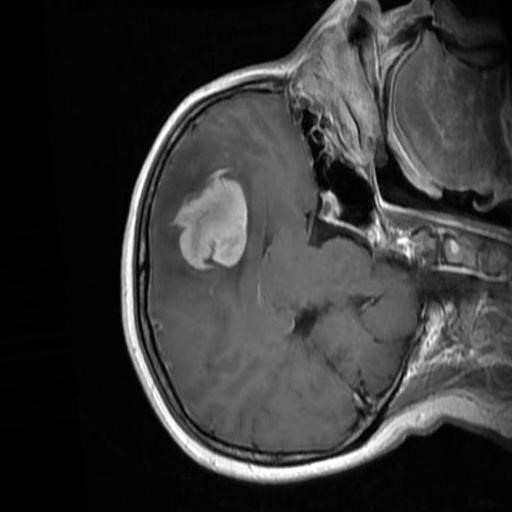
Label: brain_menin